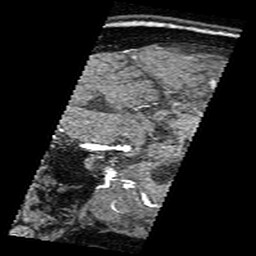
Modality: angio
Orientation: sagittal
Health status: ill
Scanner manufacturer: siemens
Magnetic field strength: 1.5 T
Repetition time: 0.039 s
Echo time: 0.00712 s